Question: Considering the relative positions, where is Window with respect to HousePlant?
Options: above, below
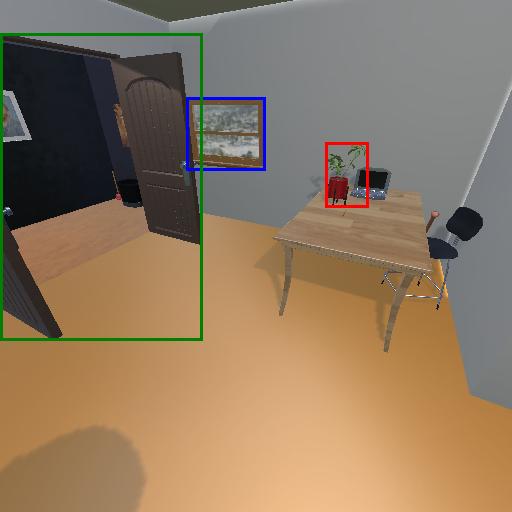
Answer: above